Aerial crown-view tile of a tropical tree (Barro Colorado Island, Panama), acquired 20250217:
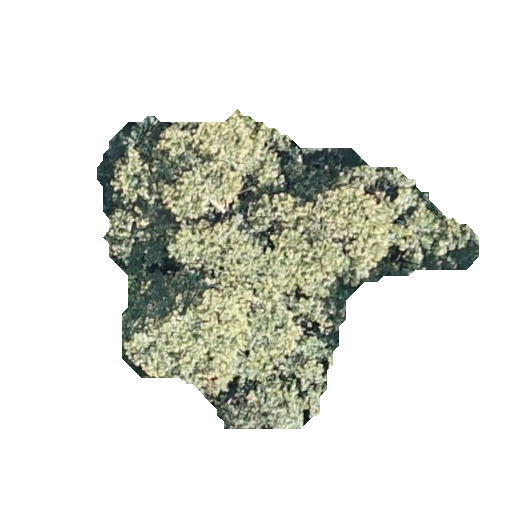
Species: Luehea seemannii
GBIF accepted scientific name: Luehea seemannii
Crown area: 107.454 m²